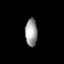
Tissue: prostate
Cell type: T cells
Senescence score: 0.351
Nuclear area (px): 328
Mean DAPI intensity: 156.244